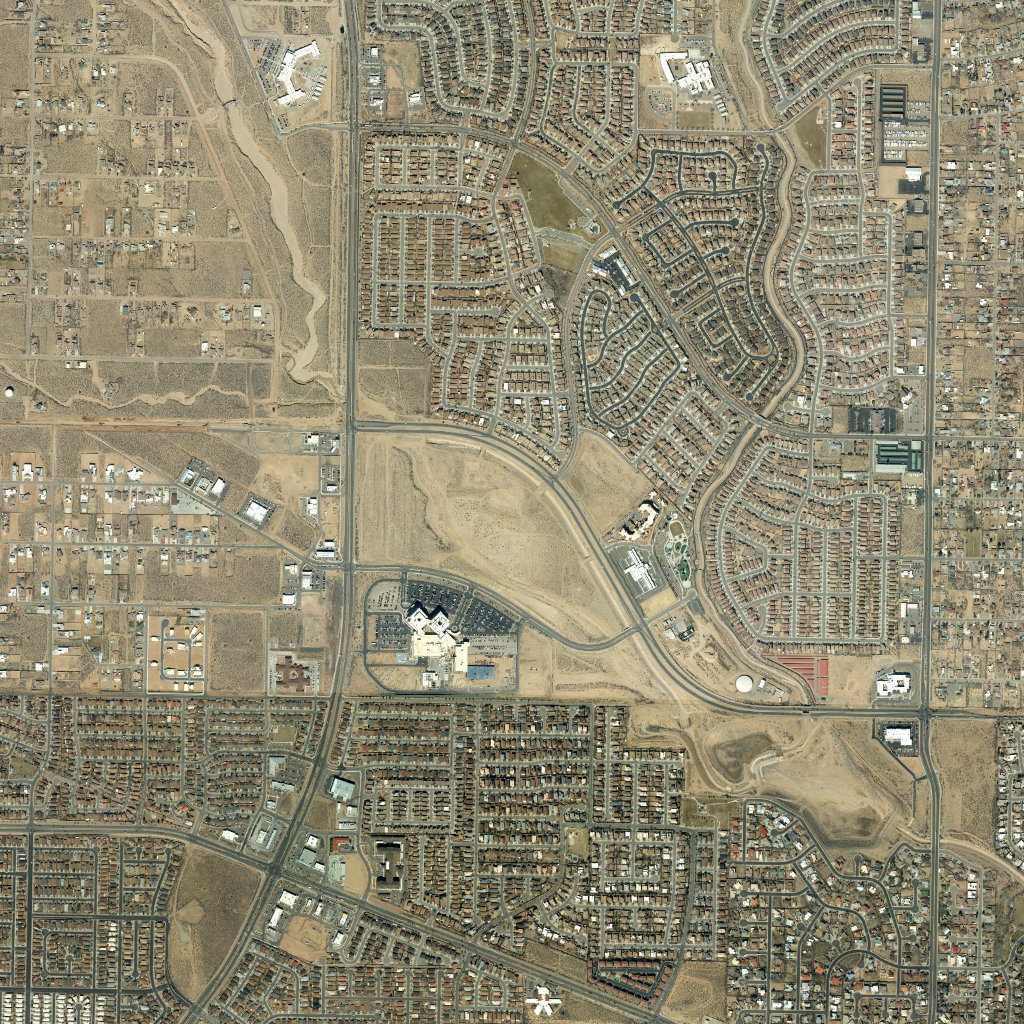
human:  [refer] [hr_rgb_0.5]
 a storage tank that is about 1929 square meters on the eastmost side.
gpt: <box>[[71, 65, 73, 67, 0]]</box>